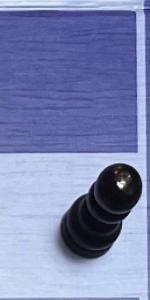
Label: Pawn_Black